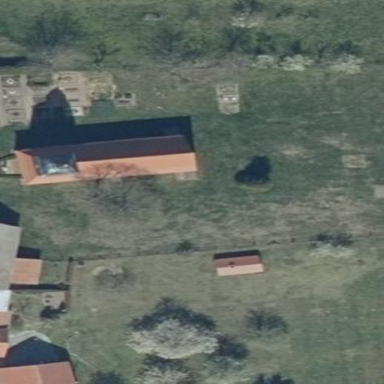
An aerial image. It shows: Grave yard.